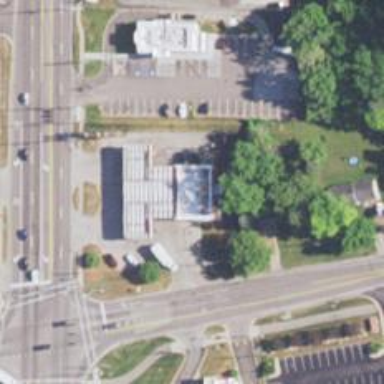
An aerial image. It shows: Convenience shop.